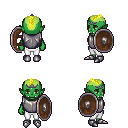
a pixel art fantasy rpg character, female body template, orc, green skin, steel chest armor, white pants, gold short mohawk hairstyle, iron tiara, metal boots, shield, four views (front, back, left, right), 2x2 character sprite sheet, small pixel art, hard edges, no anti-aliasing